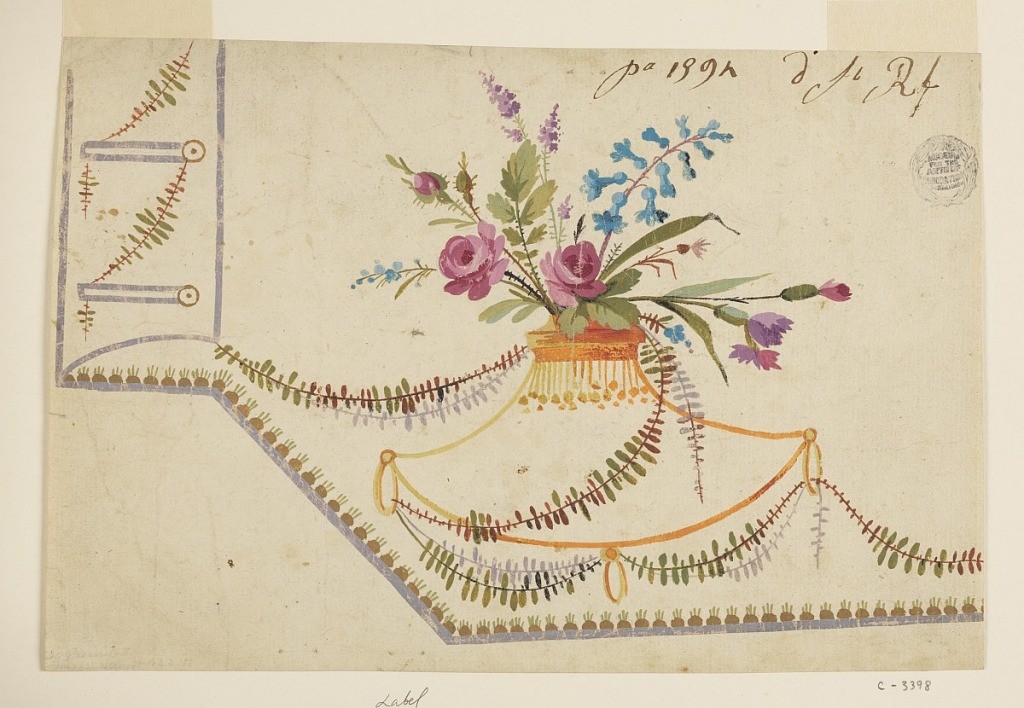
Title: Design for Embroidered Waistcoat, pattern 1594 of the Fabrique de St. Ruf
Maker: Mademoiselle Montalent
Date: ca. 1785
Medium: Brush and gouache on laid paper
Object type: Drawing
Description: The lateral side is higher than the strip with the buttonholes, two of which are shown, disposed in a strip. Lilac edges. A row of seeds upon those of the waistcoat. A flower vase, shaped in the outlines of the neck of a vase with three rings at the bottom, is shown in the corner. Leaf boughs are wound around it, passing through the rings. Verso, in graphite: outlines of a pocket; slight sketch of the decoration beneath it.